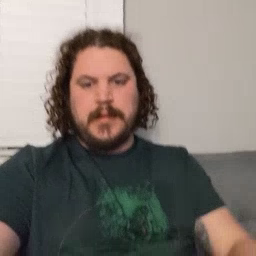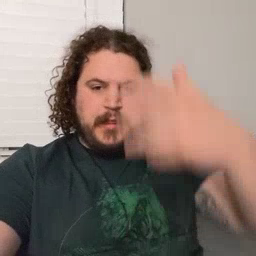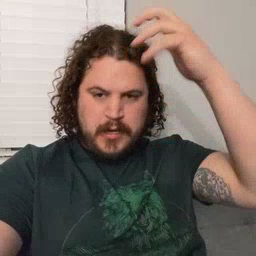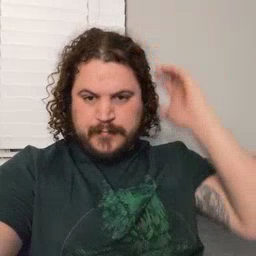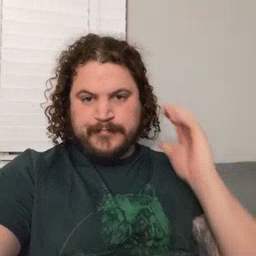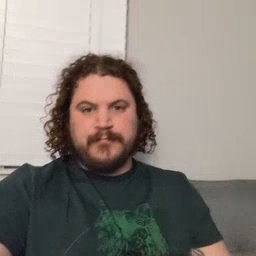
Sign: lion